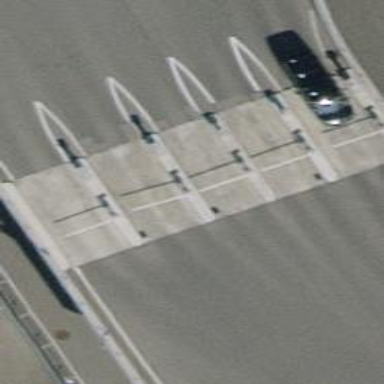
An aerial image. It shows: Lift gate barrier.